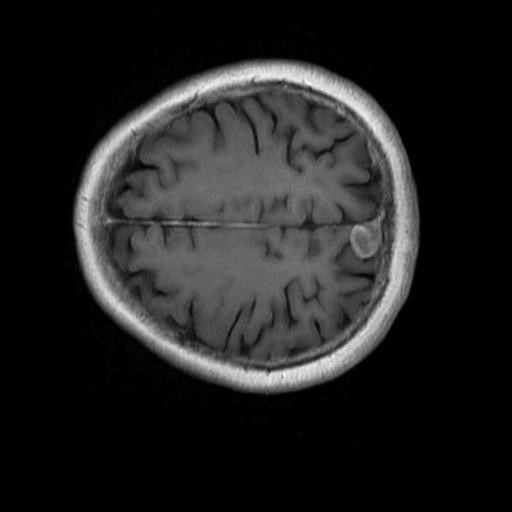
Label: brain_menin